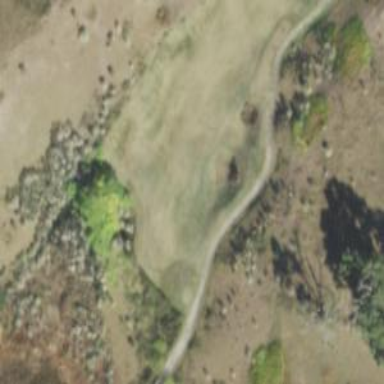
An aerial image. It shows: Path for golf carts.